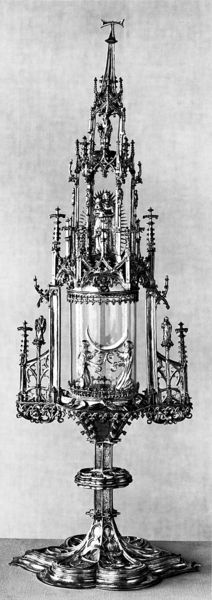
Titel: Hostienmonstranz
Institution: Orsbach, Kirche
Schlagwörter: fuß, weiß, grau, schmuck, schwarz, architektur, silber, kirche, gold, leuchte, edelsteine, gotik, engel, figuren, spitz, verzierung, metall, foto, fotografie, halterung, stütze, kreuz, religion, verziert, gotisch, monstranz, ständer, heiligtum, heilig, maria, madonna, mutter gottes, reliquie, kostbar, augsburg, inventar, architektur#